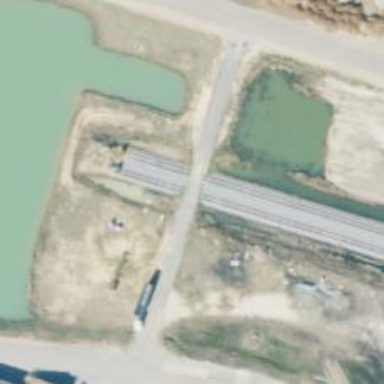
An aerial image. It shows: Level crossing along the railway.